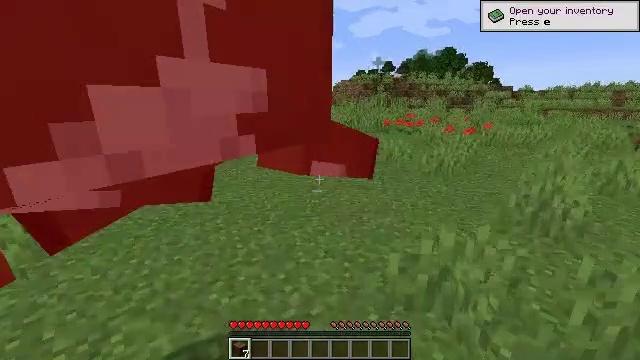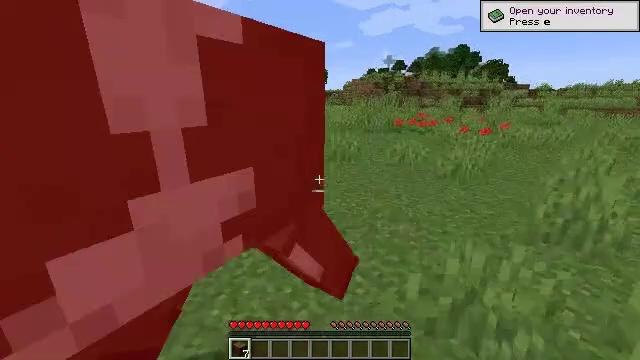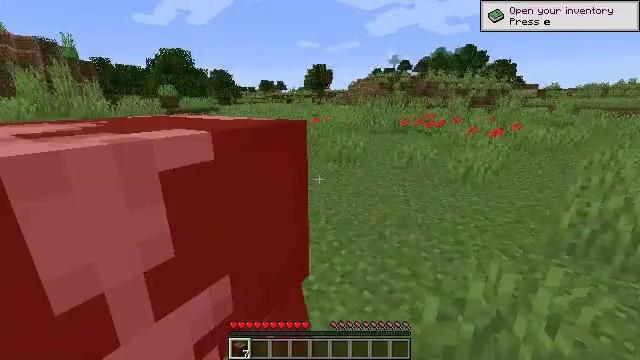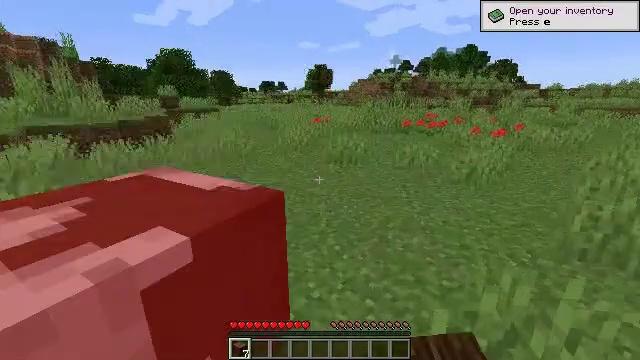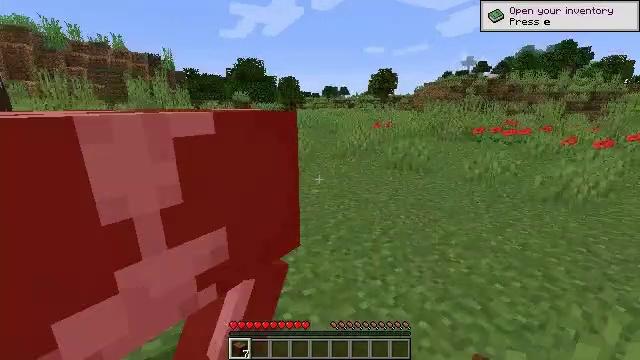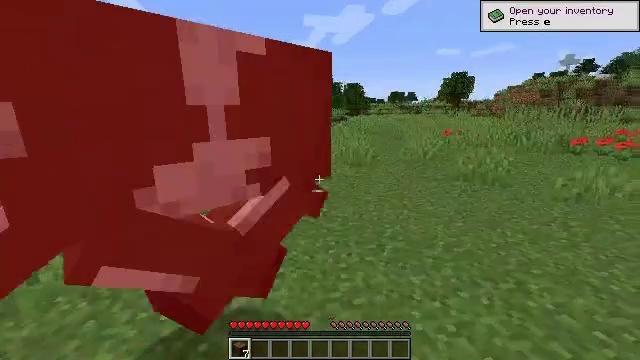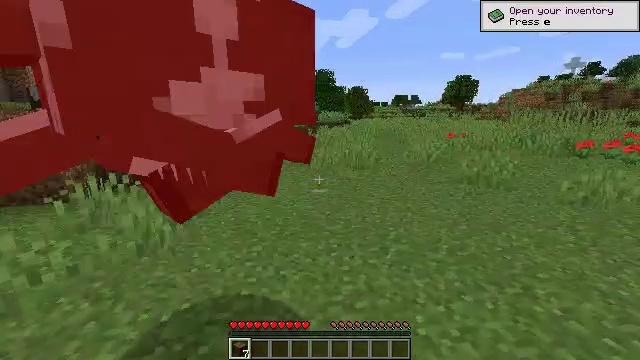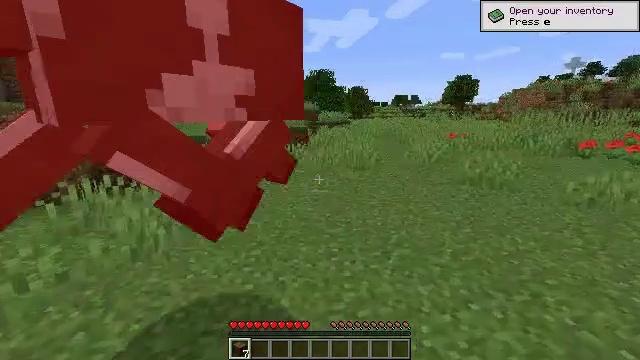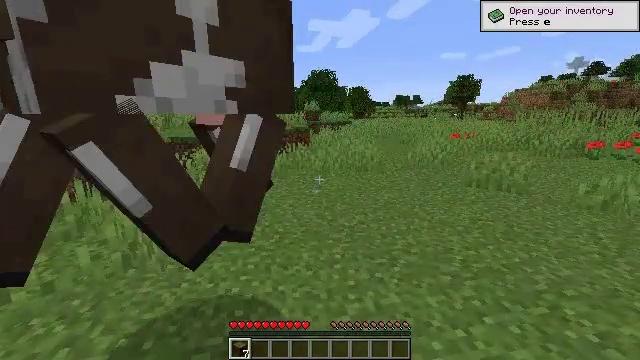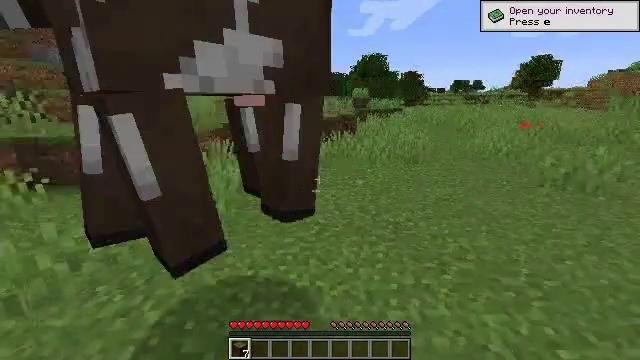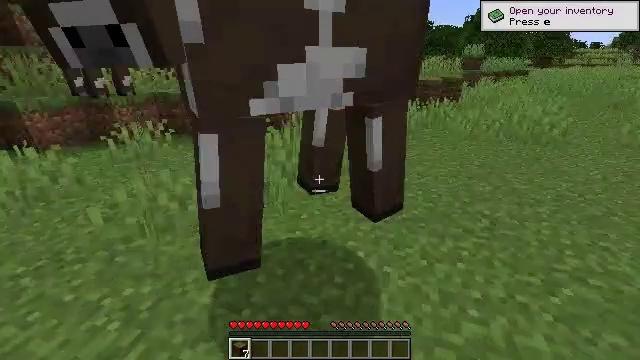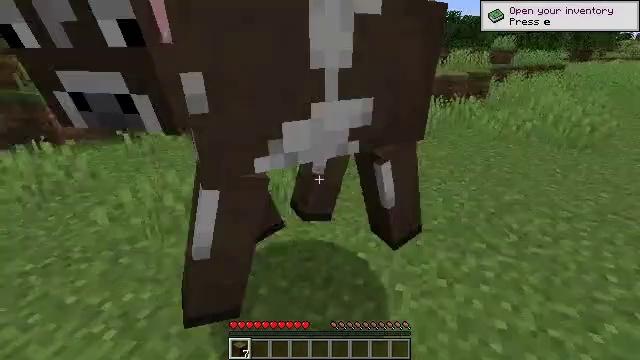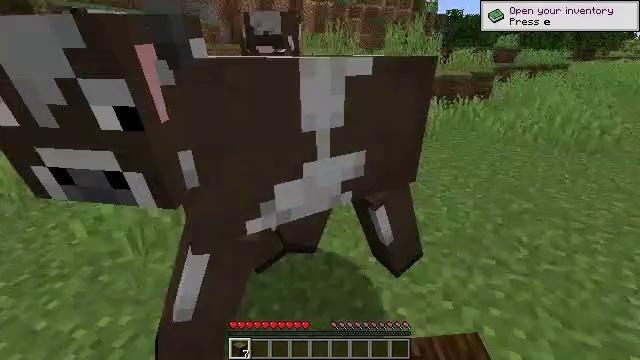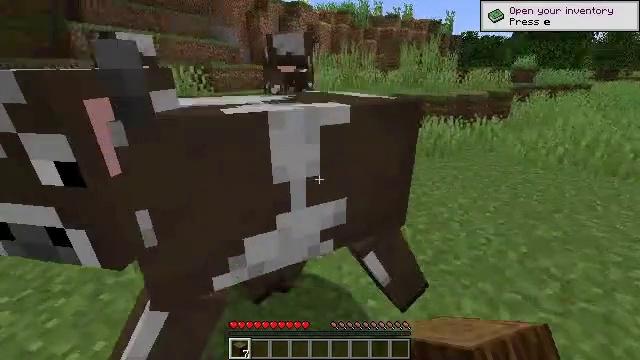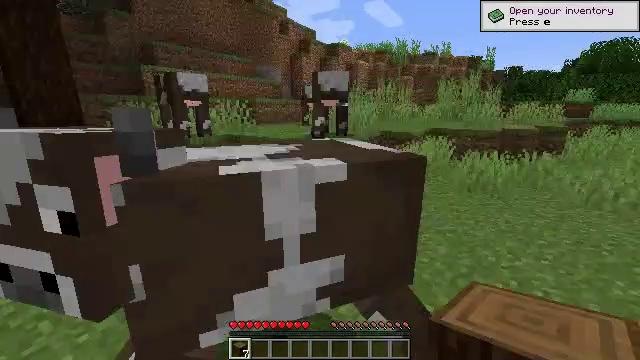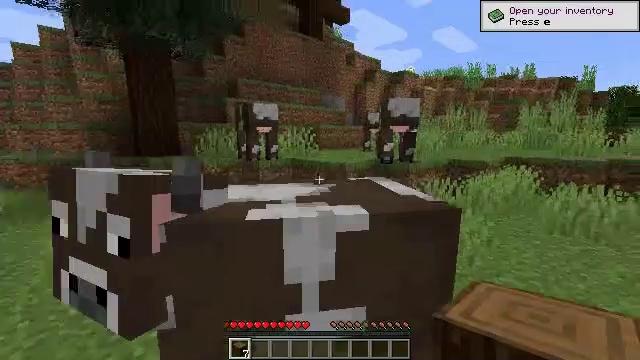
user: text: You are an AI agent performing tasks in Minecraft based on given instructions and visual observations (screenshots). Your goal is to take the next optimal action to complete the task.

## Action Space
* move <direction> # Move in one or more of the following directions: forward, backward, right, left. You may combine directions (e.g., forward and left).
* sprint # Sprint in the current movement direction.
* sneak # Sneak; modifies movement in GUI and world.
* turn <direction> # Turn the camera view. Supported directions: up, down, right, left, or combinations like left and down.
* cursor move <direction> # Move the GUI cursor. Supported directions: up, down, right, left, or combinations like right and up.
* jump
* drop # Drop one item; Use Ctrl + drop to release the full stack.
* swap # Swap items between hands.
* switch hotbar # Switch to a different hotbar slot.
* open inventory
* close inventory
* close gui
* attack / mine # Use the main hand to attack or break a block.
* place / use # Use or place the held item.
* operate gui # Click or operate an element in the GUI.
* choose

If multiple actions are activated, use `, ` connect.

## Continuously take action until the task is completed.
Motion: motion action
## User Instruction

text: Gather grass on the ground.
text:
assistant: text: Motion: move forward, turn left
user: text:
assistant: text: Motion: turn left
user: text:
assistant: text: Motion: attack / mine
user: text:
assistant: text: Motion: turn left, attack / mine
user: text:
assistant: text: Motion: turn left and up, attack / mine
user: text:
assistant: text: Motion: move forward
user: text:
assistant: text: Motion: move forward, attack / mine
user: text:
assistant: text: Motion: move forward, attack / mine
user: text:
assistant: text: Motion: move forward, turn left and down
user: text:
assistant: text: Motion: move forward, turn left and down
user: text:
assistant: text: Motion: move forward, turn left and down
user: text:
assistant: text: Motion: no_op
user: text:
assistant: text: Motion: turn left and up
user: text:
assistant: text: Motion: turn left and up
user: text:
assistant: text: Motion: turn left and up, attack / mine
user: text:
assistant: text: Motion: turn down, attack / mine
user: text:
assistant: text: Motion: move forward, turn left, attack / mine
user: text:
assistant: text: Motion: move forward, attack / mine
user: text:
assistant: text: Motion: move forward, attack / mine
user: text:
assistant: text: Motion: move forward, attack / mine
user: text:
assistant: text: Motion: move forward, attack / mine
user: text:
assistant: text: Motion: turn down, attack / mine
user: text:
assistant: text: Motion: turn left and down
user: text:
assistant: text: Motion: turn left and down, attack / mine
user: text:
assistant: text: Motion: turn left and up, attack / mine
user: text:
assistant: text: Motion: turn left, attack / mine
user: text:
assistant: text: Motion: turn right and down
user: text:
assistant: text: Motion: turn left and down
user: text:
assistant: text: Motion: turn left, attack / mine
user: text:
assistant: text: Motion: turn right, attack / mine